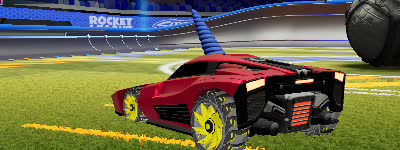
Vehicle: breakout